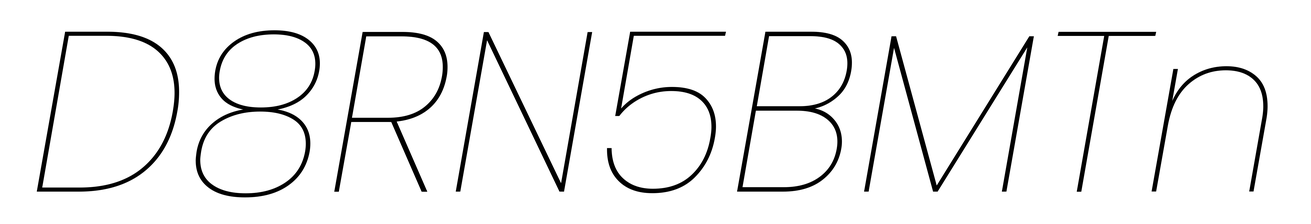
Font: Poppins-ThinItalic